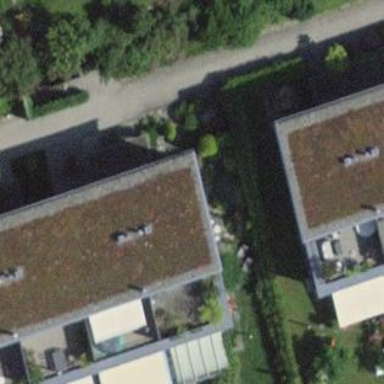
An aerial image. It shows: Terrace building.